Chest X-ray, PA view. Patient: 42 years old, sex M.
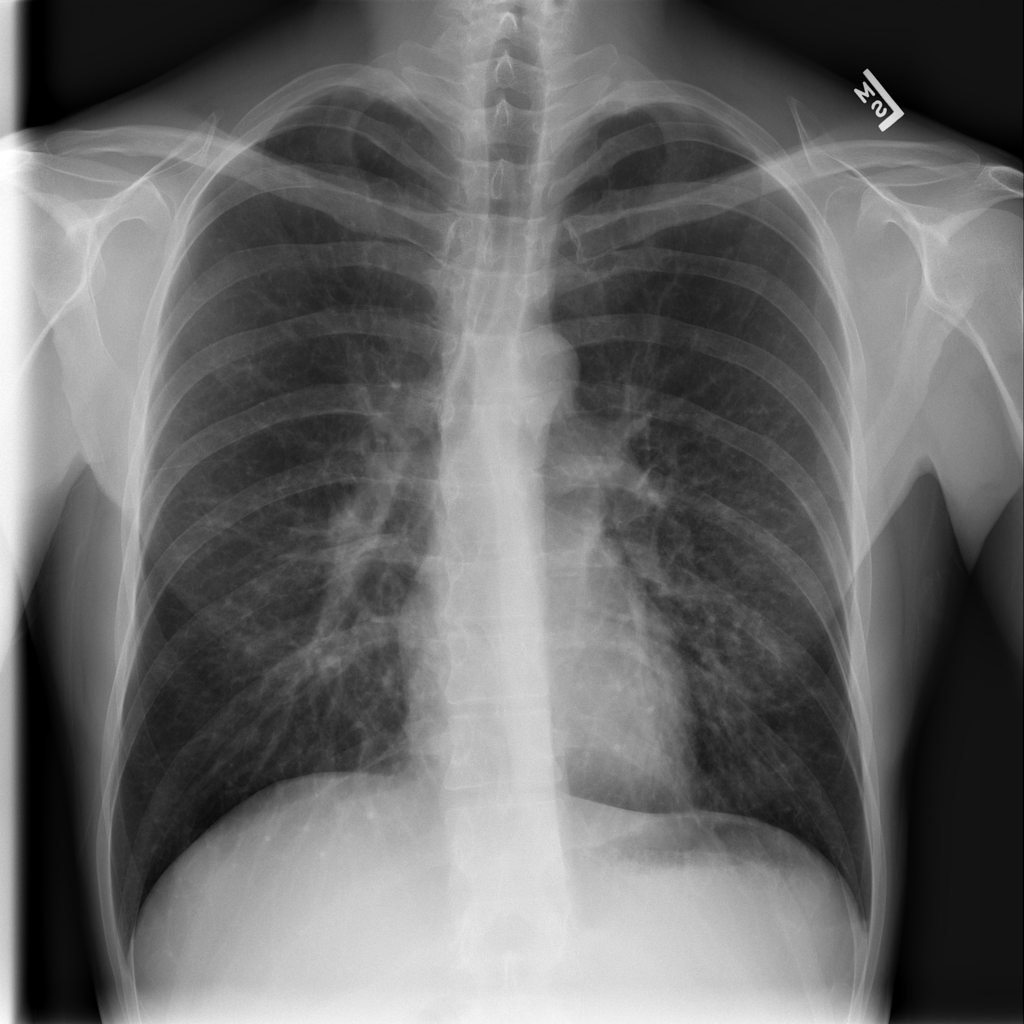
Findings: Infiltration